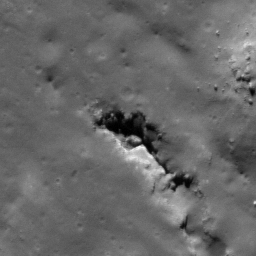
Pit: Copernicus 20
Host crater: Copernicus
Host type: impact_melt
Lunar coordinates: latitude 10.352, longitude 339.735